Question: Looking at the following image:

What tool should I use to get the coordinates of the image section that I want, so that I can use it for example in:
'''
.myimage {
background-position: -283px -64px;
}
'''
Thanks.
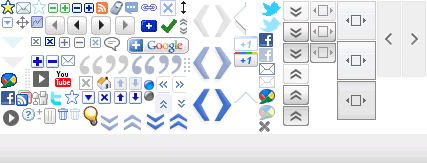
Answer: Nearly any image editor or viewer. Even MS Paint (in Windows 7) will show the coordinates with the Select tool in the lower left.